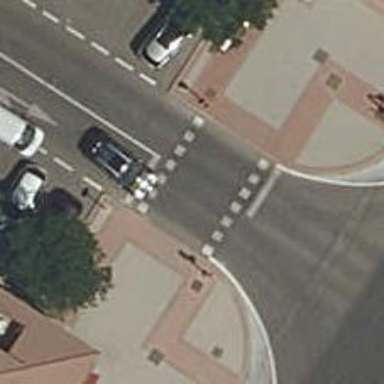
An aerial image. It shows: Crossing with traffic signals.